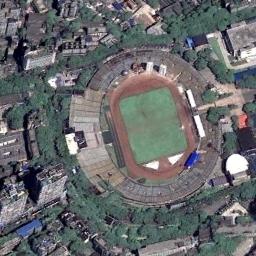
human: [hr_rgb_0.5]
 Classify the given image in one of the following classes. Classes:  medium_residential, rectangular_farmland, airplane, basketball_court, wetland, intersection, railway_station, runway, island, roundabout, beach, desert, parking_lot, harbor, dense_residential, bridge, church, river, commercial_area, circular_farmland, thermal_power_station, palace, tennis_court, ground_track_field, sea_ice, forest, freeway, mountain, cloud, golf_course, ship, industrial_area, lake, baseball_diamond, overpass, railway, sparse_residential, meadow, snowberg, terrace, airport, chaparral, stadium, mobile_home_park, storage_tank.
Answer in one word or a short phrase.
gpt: stadium